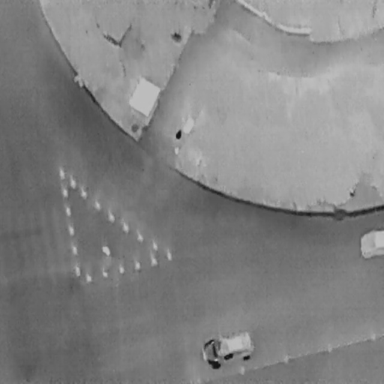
There are two Cars in the infrared image.